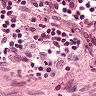
Metastatic tissue present: no